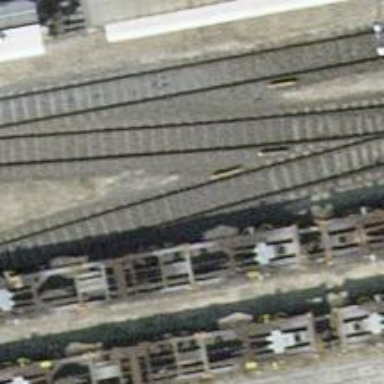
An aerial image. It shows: Single railway spur track.